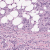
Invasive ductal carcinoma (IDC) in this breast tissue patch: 1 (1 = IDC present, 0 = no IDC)